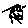
Label: triangle